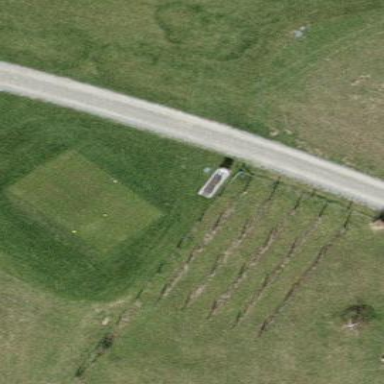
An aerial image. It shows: Golf tee.